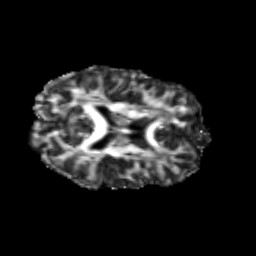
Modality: FA
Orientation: axial
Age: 24
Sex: female
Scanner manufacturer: siemens
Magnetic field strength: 3 T
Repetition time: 3.5 s
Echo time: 0.125 s